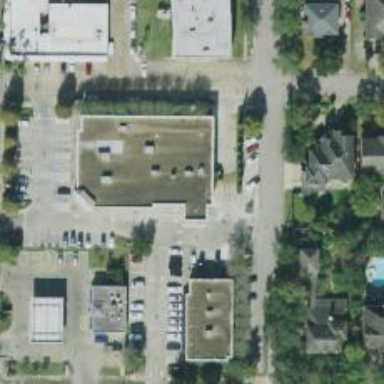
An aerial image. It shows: Pharmacy providing healthcare services.